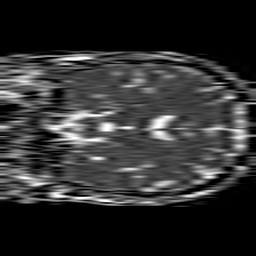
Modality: ADC
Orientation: coronal
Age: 60
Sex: male
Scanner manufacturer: philips
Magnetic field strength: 1.5 T
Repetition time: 4.6 s
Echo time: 0.08631 s